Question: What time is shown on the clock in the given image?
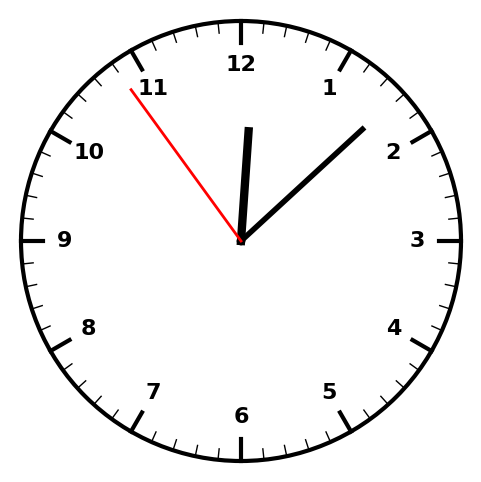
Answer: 12:07:54